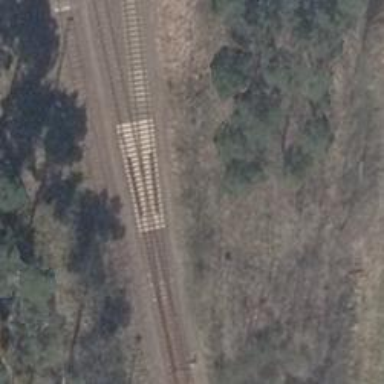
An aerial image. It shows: Railway switch.